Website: crate-barrel
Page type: receipt
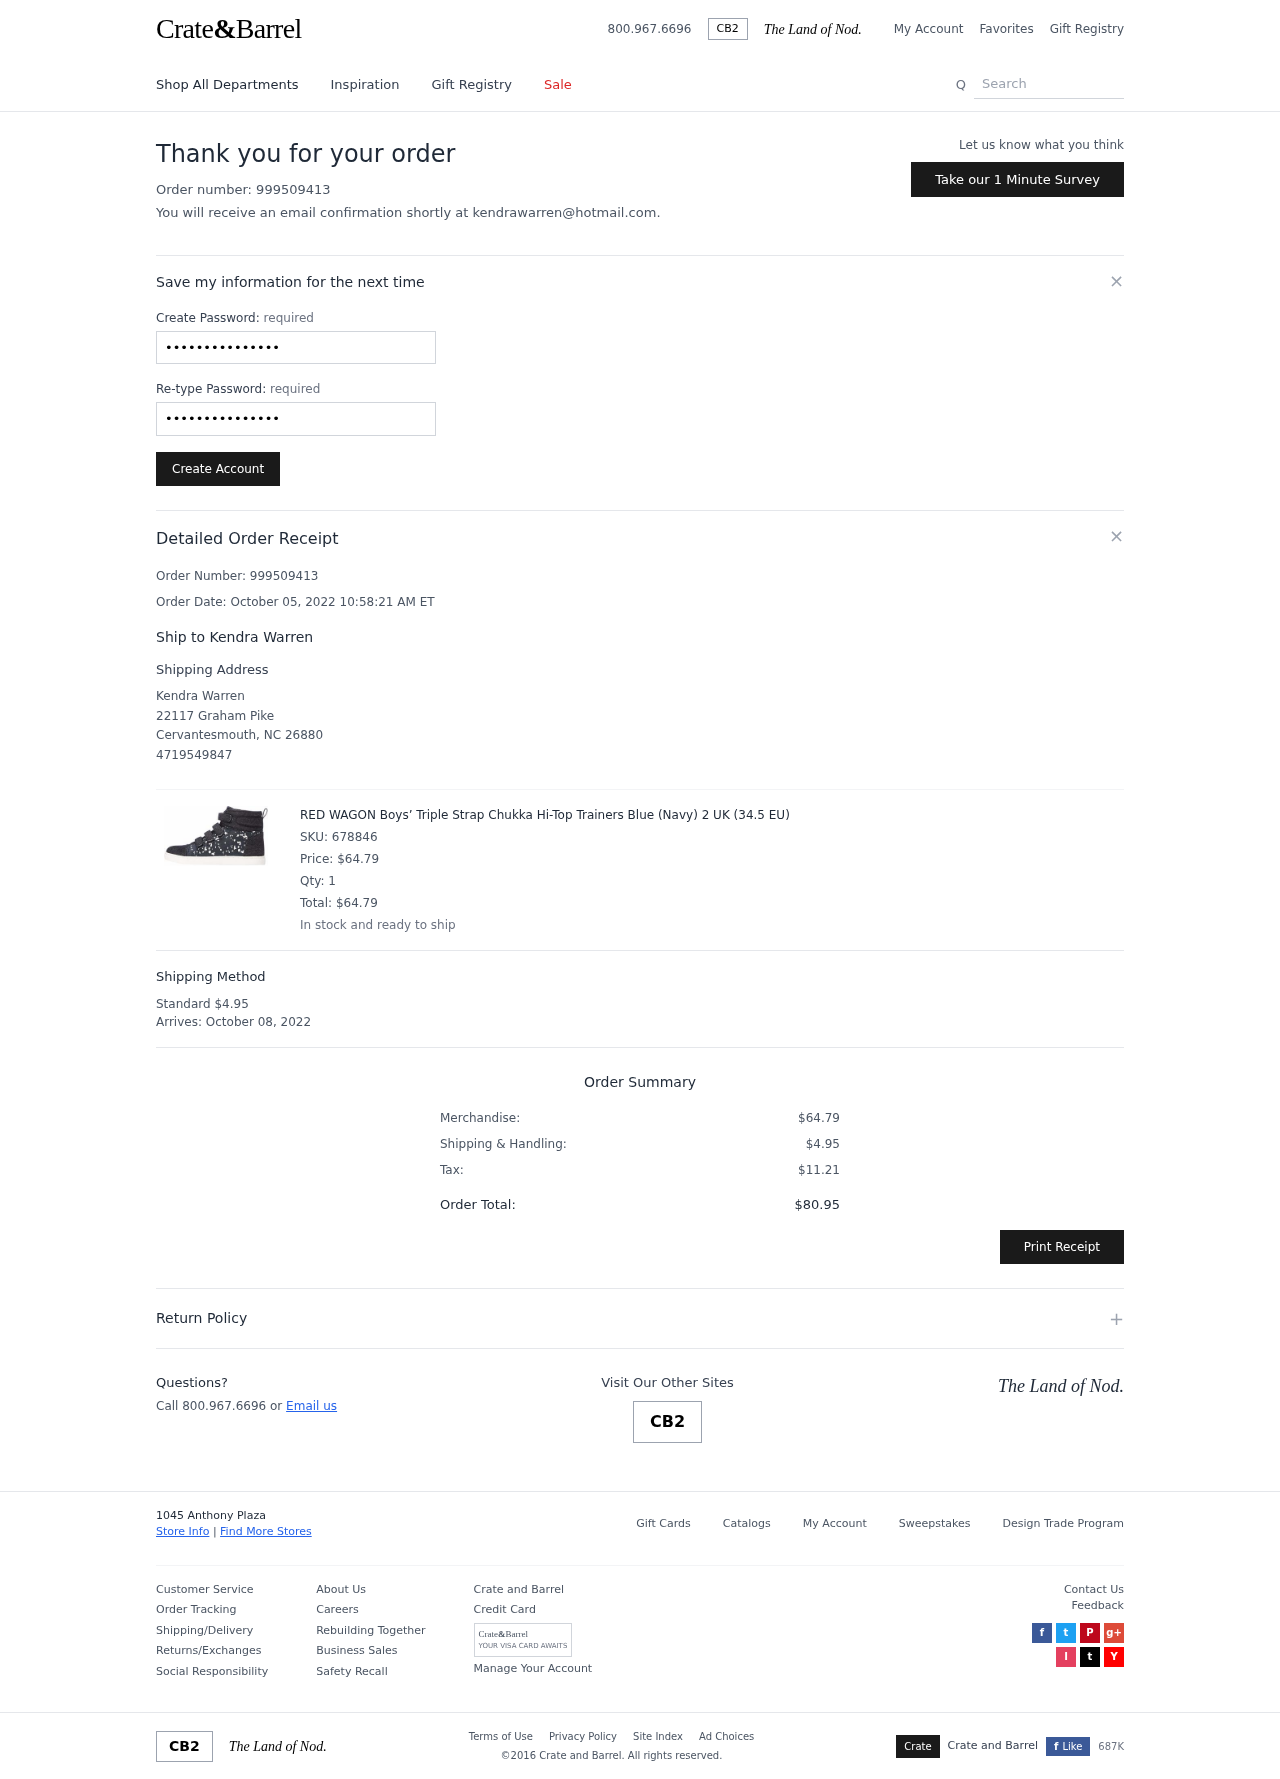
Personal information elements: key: PII_CITY
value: Cervantesmouth
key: PII_EMAIL
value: kendrawarren@hotmail.com
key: PII_FULLNAME
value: Kendra Warren
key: PII_FULLNAME
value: Ship to Kendra Warren
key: PII_PHONE
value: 4719549847
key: PII_POSTCODE
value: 26880
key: PII_STATE_ABBR
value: NC
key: PII_STREET
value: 22117 Graham Pike
Product elements: key: PRODUCT1_NAME
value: RED WAGON Boys’ Triple Strap Chukka Hi-Top Trainers Blue (Navy) 2 UK (34.5 EU)
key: PRODUCT1_PRICE
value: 64.79
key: PRODUCT1_QUANTITY
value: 1
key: PRODUCT1_SKU
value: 678846
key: PRODUCT1_TOTAL
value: $64.79
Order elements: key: ORDER_ID
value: Order Number: 999509413
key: ORDER_ID
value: Order number: 999509413
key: ORDER_DATE
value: Order Date: October 05, 2022 10:58:21 AM ET
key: ORDER_SHIPPING_COST
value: $4.95
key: ORDER_DELIVERY_DATE
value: October 08, 2022
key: ORDER_SUBTOTAL
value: $64.79
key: ORDER_TAX
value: $11.21
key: ORDER_TOTAL
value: $80.95
Search elements: key: HEADER_SEARCH
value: Search